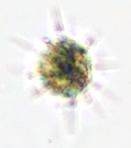
Label: Coccolith